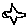
Label: bird